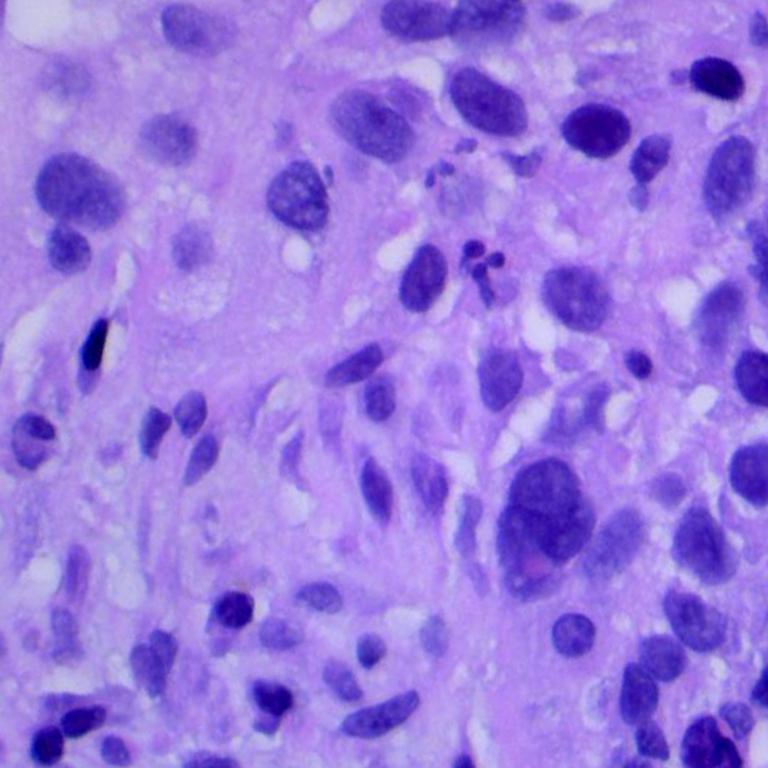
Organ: lung
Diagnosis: squamous carcinomas